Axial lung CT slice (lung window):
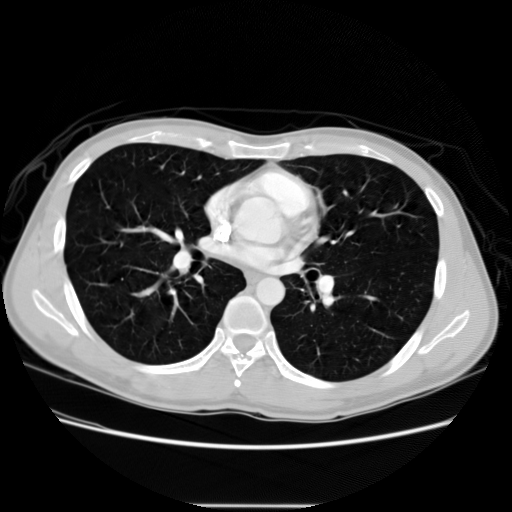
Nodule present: no